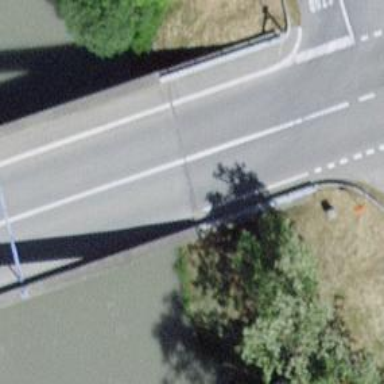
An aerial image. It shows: Tertiary road that crosses over truss bridge.